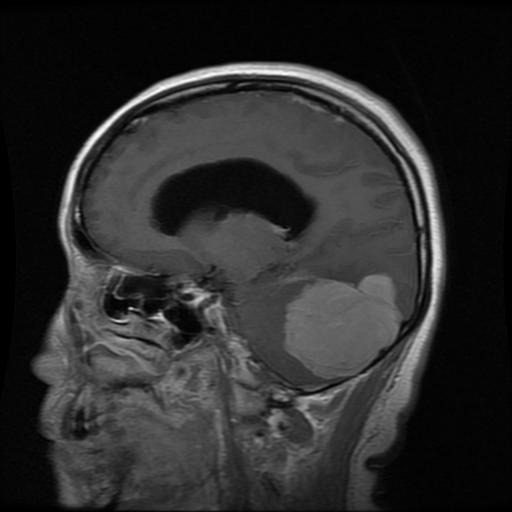
Label: meningioma